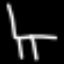
Label: chair